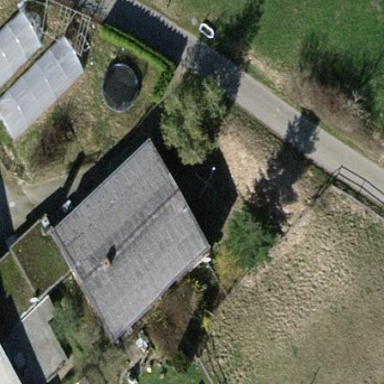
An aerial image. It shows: Simple and straightforward house.